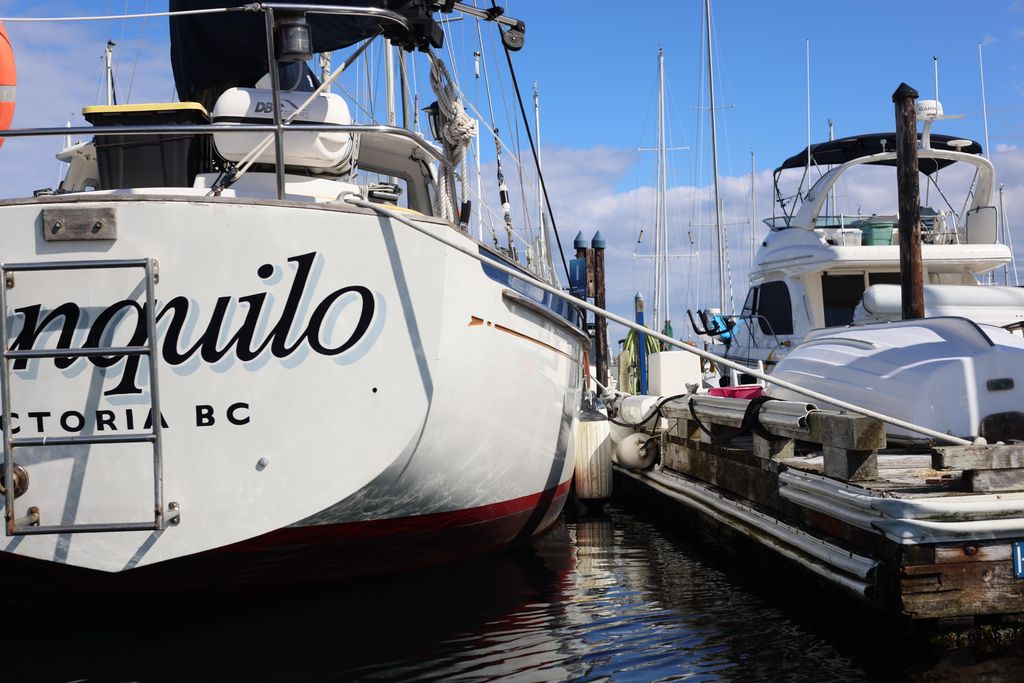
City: victoria